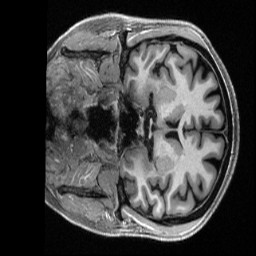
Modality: T1w
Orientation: coronal
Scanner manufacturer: siemens
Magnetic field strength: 3 T
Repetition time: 2.5 s
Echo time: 0.00231 s